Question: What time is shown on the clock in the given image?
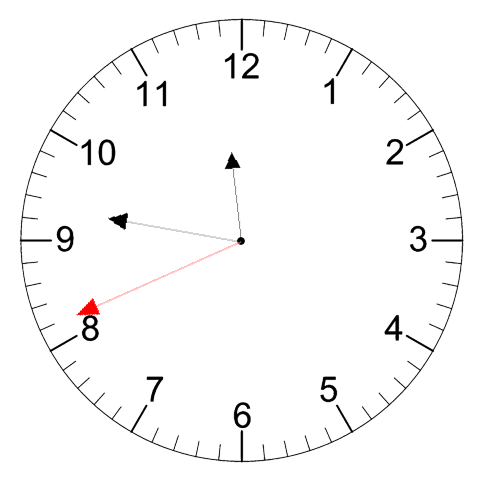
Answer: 11:46:41